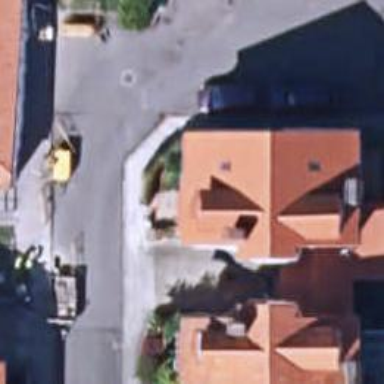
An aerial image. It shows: Simple house.